Aerial crown-view tile of a tropical tree (Barro Colorado Island, Panama), acquired 20250715:
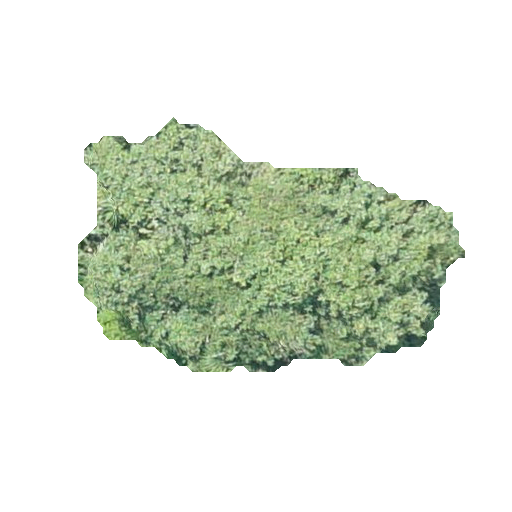
Species: Hieronyma alchorneoides
GBIF accepted scientific name: Hieronyma alchorneoides
Crown area: 102.407 m²